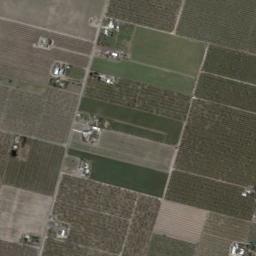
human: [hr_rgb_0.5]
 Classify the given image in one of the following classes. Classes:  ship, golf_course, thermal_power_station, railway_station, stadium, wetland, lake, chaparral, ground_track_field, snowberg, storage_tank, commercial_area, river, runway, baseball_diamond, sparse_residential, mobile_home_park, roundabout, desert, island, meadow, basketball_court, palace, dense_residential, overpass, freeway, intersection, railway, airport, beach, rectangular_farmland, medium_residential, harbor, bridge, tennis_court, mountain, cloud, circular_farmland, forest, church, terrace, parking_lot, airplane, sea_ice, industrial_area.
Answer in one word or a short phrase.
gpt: rectangular_farmland